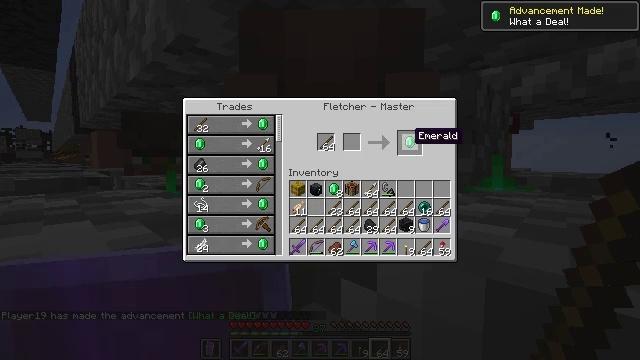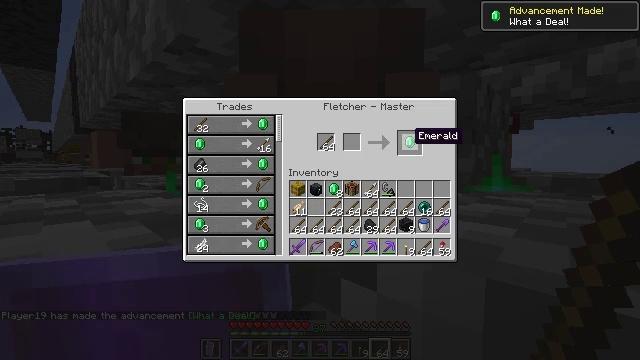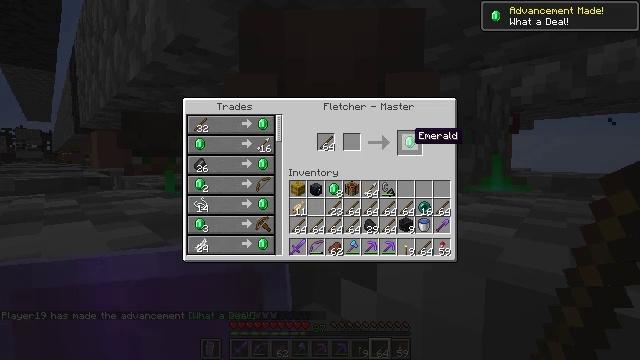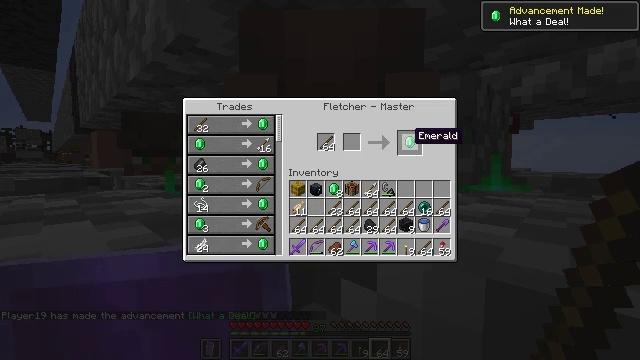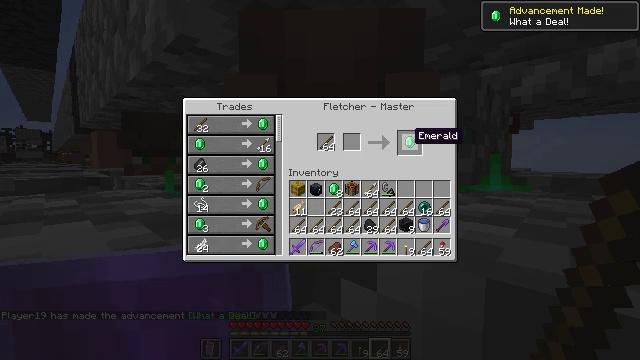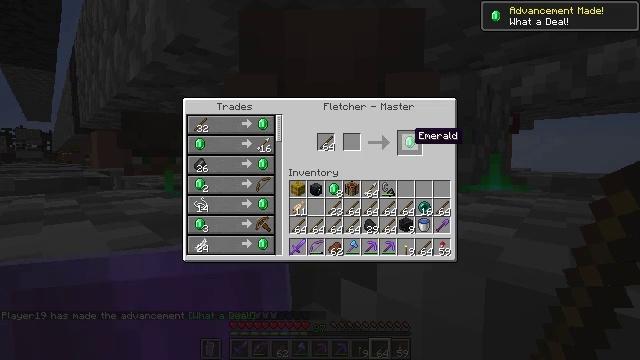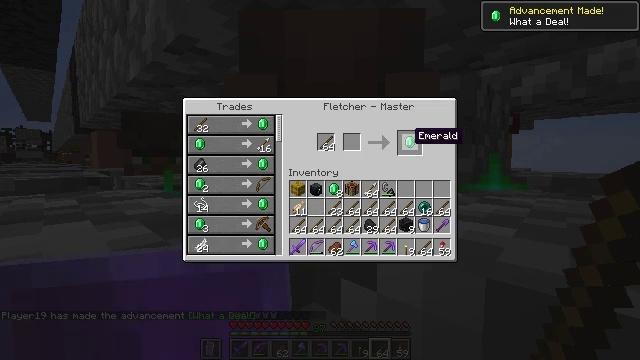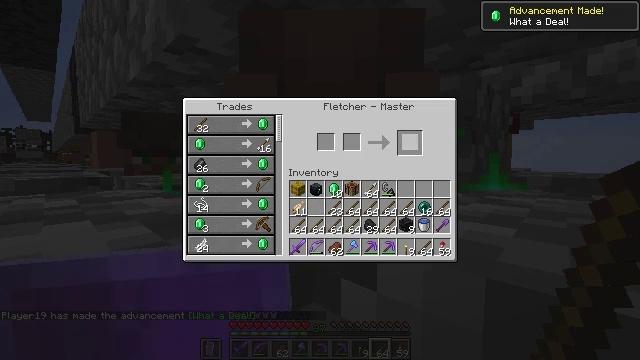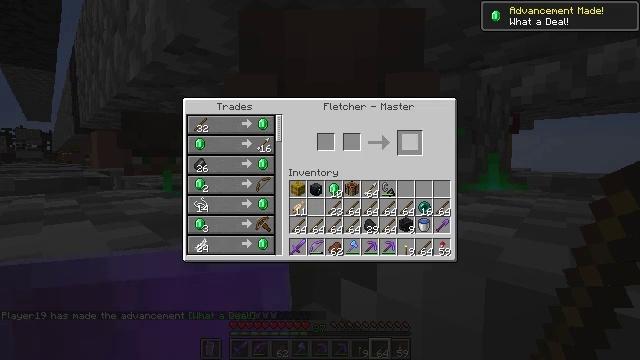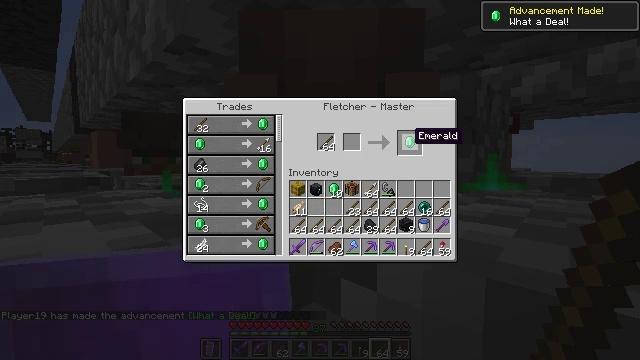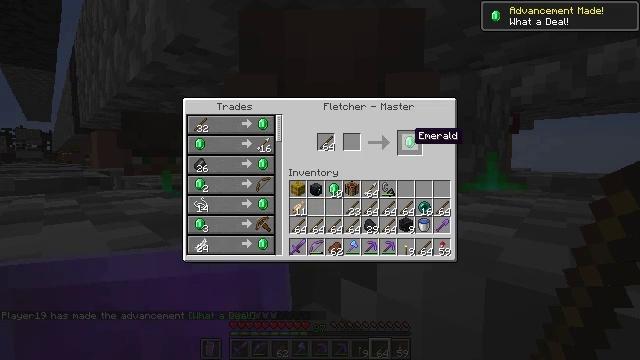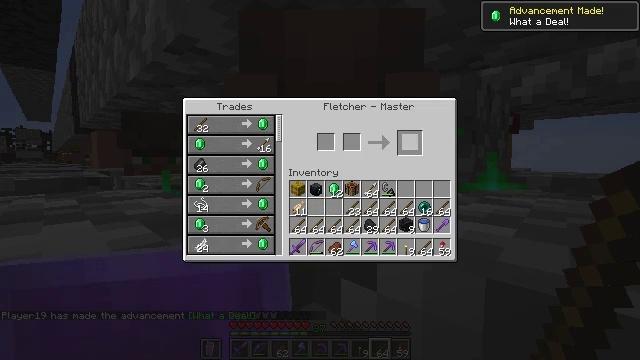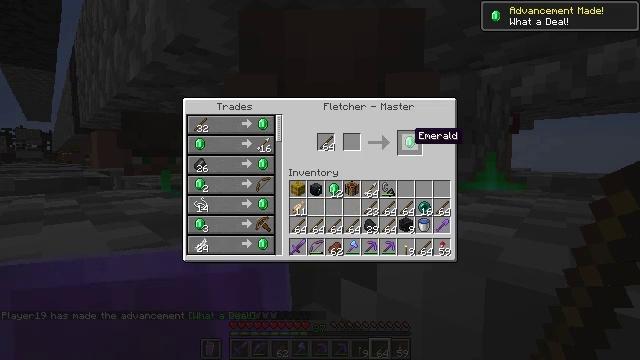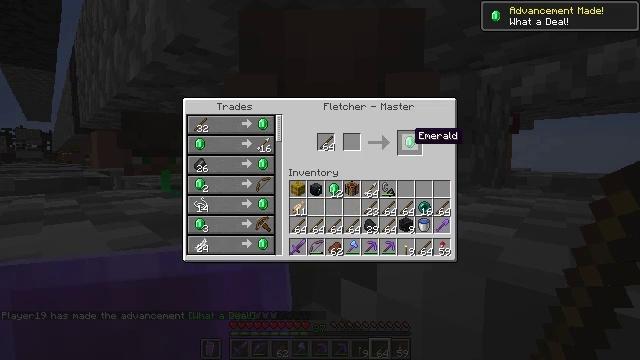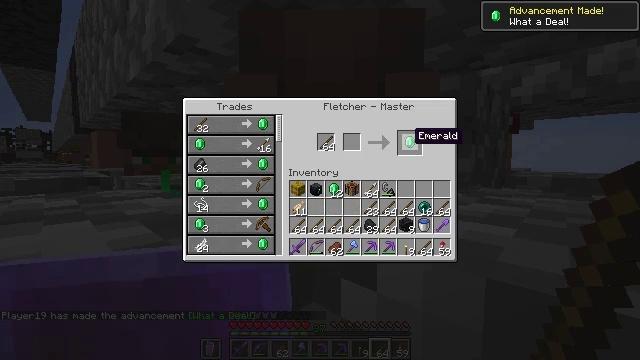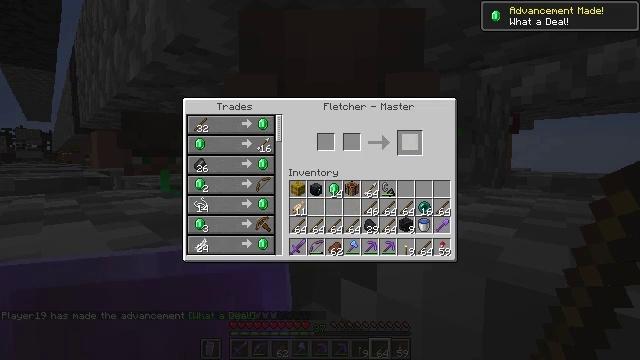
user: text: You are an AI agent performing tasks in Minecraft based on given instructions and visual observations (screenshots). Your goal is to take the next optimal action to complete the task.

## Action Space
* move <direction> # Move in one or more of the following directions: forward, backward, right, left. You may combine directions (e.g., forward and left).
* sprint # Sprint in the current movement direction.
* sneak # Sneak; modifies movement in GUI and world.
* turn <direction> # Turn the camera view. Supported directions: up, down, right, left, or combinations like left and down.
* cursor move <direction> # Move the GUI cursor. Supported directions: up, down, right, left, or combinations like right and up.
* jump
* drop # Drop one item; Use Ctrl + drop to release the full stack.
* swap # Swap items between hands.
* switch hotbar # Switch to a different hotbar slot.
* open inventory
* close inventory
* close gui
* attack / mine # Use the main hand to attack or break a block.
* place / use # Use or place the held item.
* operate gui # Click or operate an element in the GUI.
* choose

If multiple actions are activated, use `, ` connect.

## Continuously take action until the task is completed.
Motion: motion action
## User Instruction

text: Interact with the crafting table to obtain an emerald.
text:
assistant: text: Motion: sneak, attack / mine
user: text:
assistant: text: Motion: sneak, attack / mine, jump
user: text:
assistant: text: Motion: sneak, attack / mine, jump
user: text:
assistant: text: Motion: sneak, attack / mine, jump
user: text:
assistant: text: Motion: sneak, attack / mine
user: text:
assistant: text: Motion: sneak, jump
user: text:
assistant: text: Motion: sneak, attack / mine, jump
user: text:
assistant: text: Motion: sneak, attack / mine
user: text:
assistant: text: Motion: sneak, attack / mine, jump
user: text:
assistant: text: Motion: sneak, jump
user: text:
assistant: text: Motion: sneak, attack / mine
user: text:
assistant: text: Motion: sneak, attack / mine, jump
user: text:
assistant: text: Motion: sneak, attack / mine, jump
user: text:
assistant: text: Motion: sneak
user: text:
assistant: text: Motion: sneak, attack / mine, jump
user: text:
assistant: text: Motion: sneak, attack / mine, jump
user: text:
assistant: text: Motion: sneak, attack / mine
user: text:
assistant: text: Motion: sneak, attack / mine, jump
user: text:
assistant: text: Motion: sneak, attack / mine, jump
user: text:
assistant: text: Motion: sneak, attack / mine
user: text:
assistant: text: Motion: sneak, attack / mine, jump
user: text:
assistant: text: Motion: sneak, attack / mine, jump
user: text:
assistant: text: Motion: sneak, attack / mine
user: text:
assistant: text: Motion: sneak, attack / mine, jump
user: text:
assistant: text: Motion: sneak, attack / mine, jump
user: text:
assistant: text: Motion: sneak, attack / mine, jump
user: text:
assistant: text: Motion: sneak, attack / mine
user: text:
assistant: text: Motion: sneak, attack / mine
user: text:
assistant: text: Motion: sneak
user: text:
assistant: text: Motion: sneak